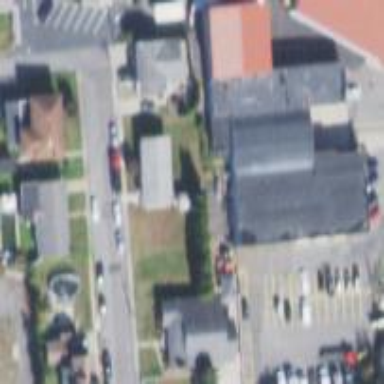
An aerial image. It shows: Commercial building.